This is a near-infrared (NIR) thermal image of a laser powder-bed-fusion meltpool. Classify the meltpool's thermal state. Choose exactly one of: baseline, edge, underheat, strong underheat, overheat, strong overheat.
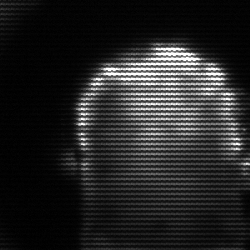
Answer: baseline